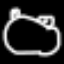
Label: frog